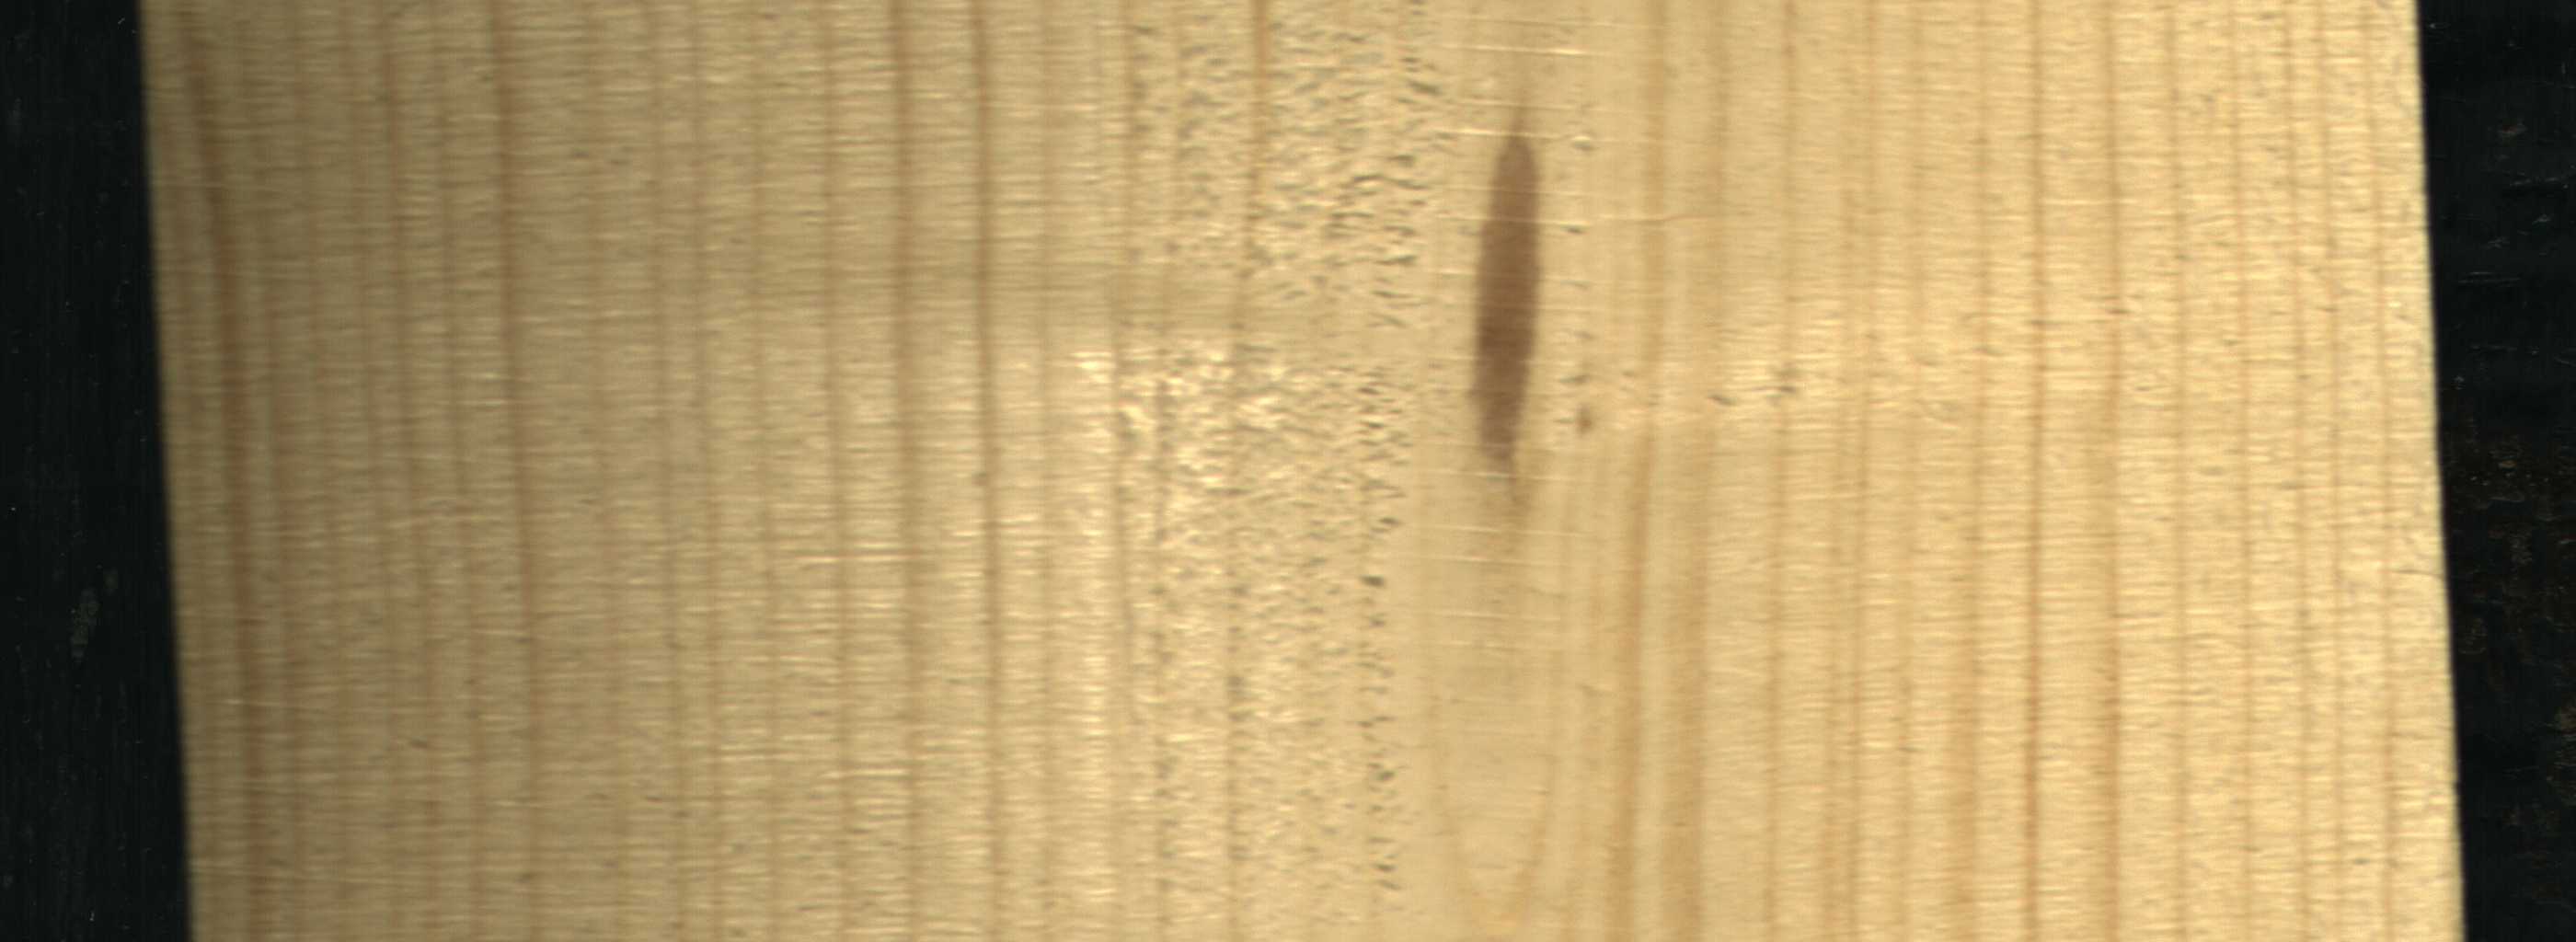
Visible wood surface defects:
Marrow